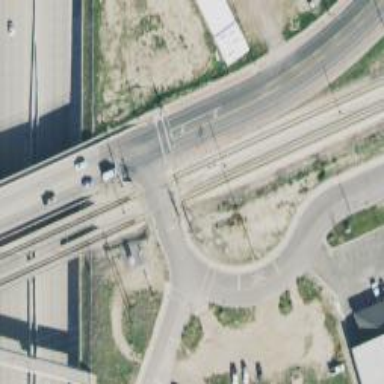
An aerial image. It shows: Crossing for the railway.